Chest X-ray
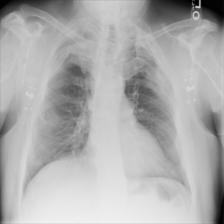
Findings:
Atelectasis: negative
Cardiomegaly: negative
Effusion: negative
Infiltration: negative
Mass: negative
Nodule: negative
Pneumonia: negative
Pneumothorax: negative
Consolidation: negative
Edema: negative
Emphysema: negative
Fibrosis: negative
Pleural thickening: negative
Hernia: negative